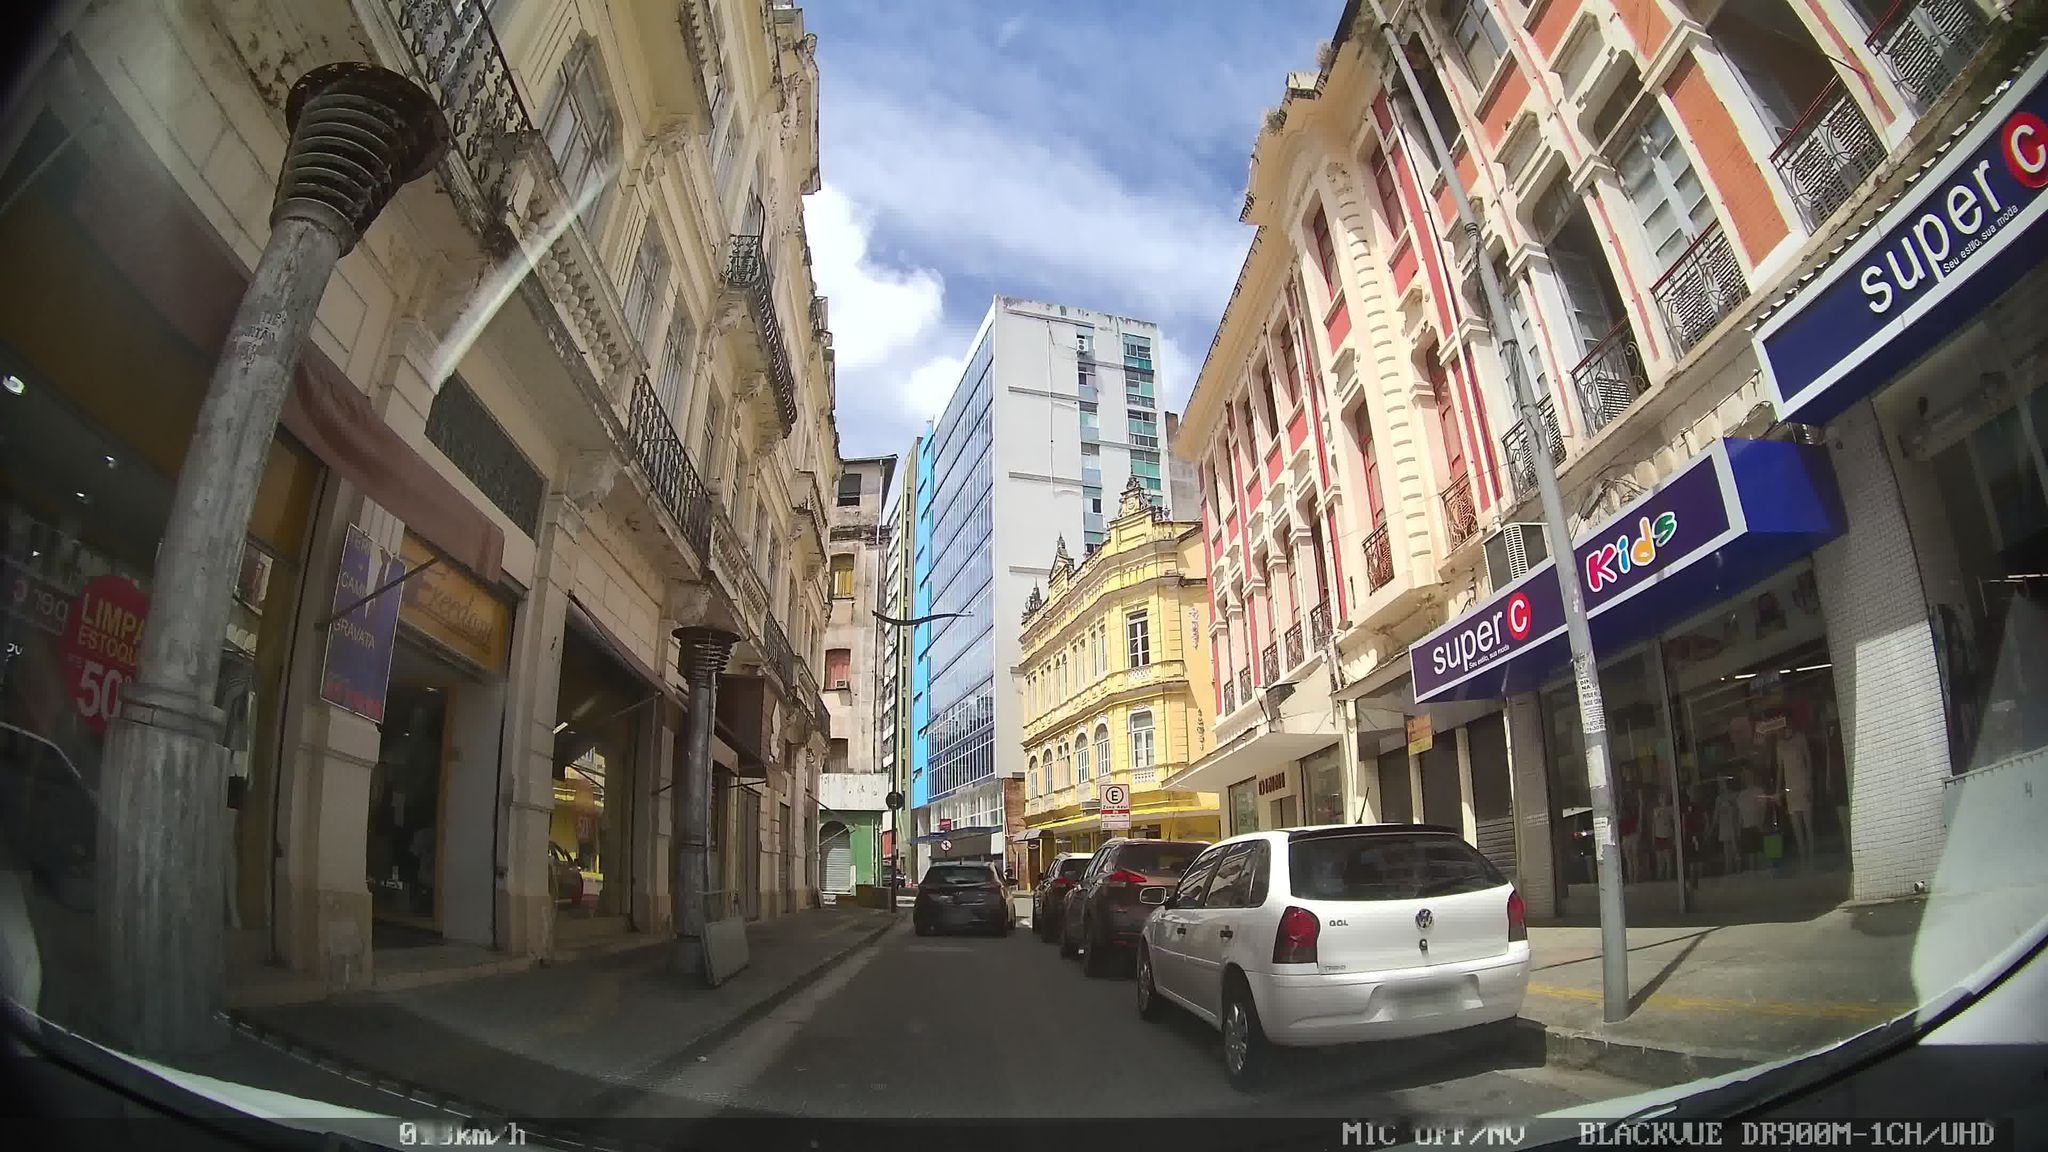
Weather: clear
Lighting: day
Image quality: good
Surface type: driving surface
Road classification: tertiary
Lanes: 1
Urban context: urban centre
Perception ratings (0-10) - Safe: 2.56, Lively: 7.74, Beautiful: 3.6, Boring: 3.01, Depressing: 5.45, Wealthy: 3.89